Aerial crown-view tile of a tropical tree (Barro Colorado Island, Panama), acquired 20250616:
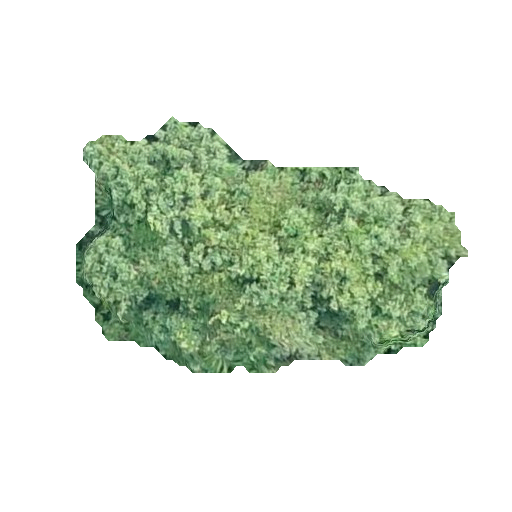
Species: Hieronyma alchorneoides
GBIF accepted scientific name: Hieronyma alchorneoides
Crown area: 102.407 m²